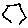
Label: hexagon